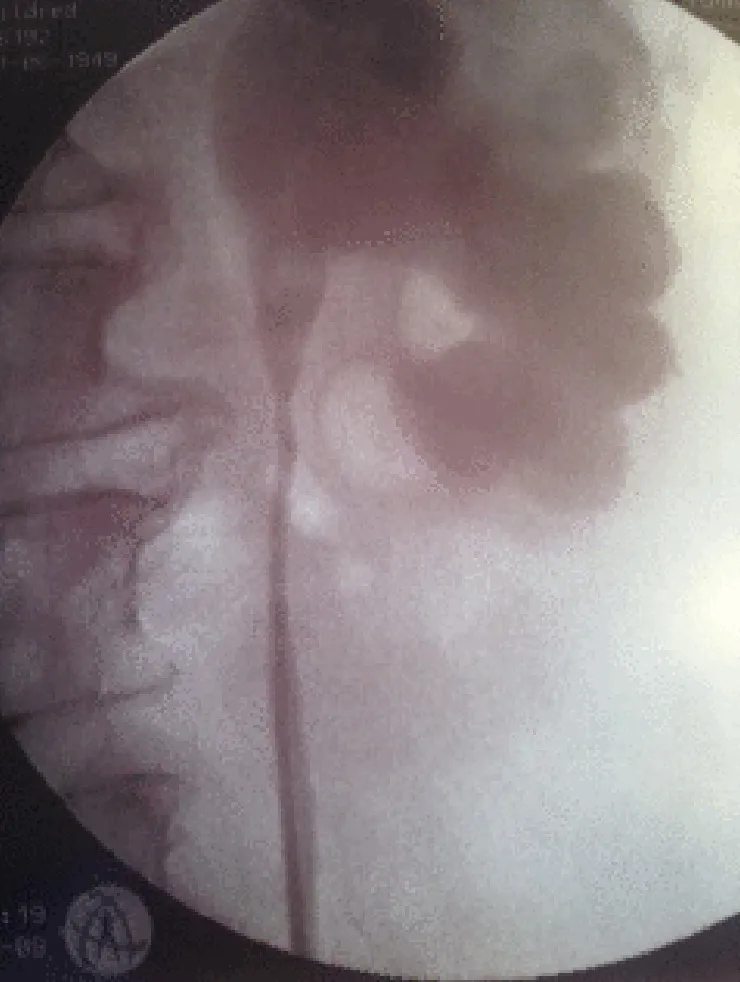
Left retrograde study showing megacalycosis.
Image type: ophthalmic_imaging (fundus_photograph)